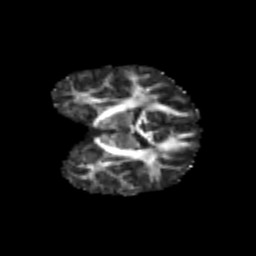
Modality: FA
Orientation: coronal
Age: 7
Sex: male
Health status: healthy